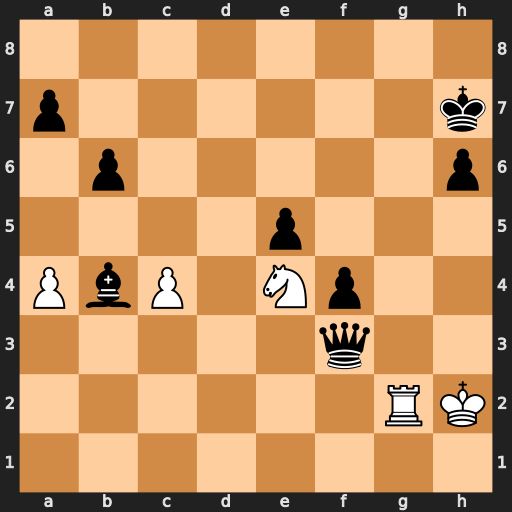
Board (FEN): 8/p6k/1p5p/4p3/PbP1Np2/5q2/6RK/8
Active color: w
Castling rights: -
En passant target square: -
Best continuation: Nf6+ Kh8 Rg8#